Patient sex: M
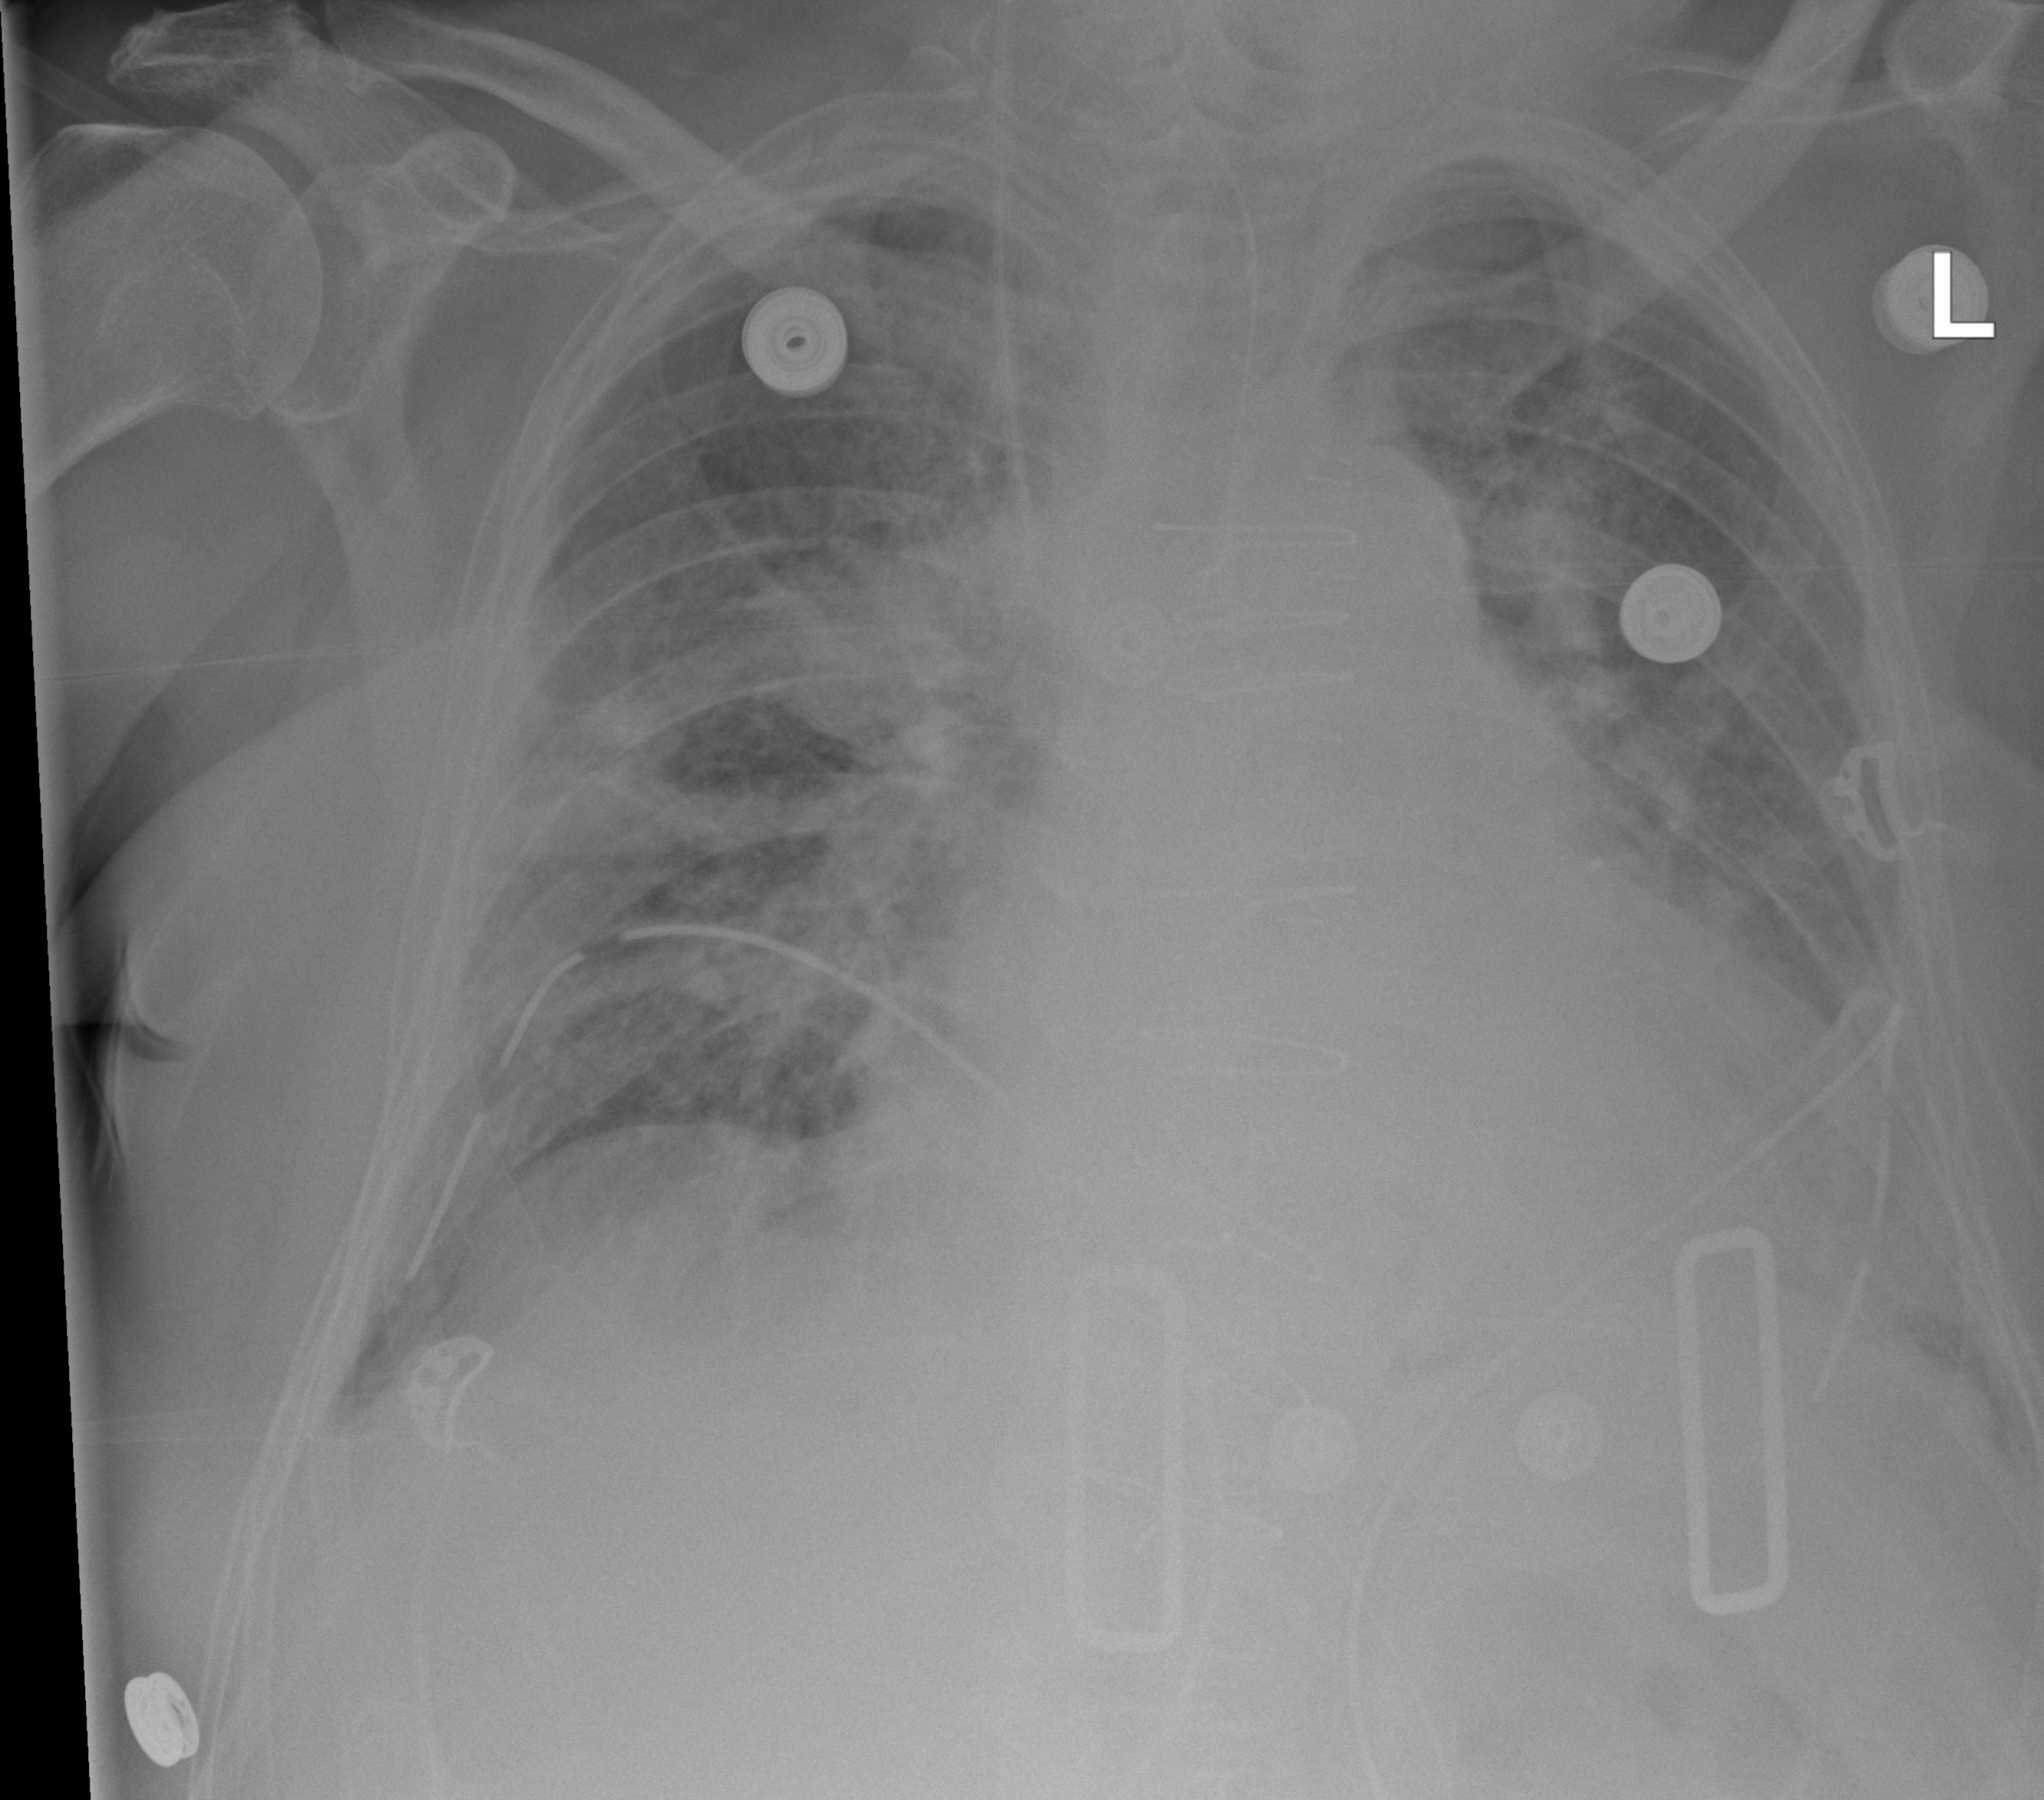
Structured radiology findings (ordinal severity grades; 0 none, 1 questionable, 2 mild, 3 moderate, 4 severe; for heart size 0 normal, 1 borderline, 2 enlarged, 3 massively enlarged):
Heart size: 2
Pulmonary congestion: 2
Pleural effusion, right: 1
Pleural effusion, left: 0
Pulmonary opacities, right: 2
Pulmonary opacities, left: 2
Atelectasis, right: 2
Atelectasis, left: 2